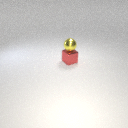
small yellow metal sphere above small red metal cube